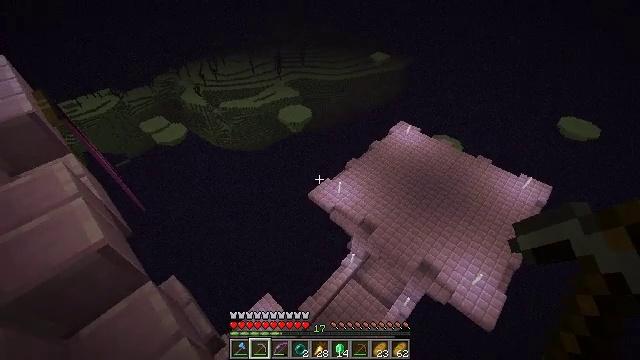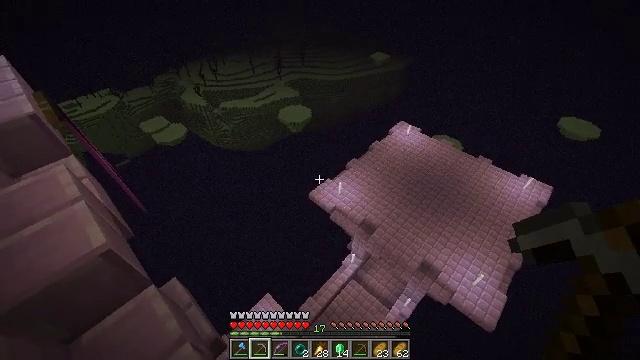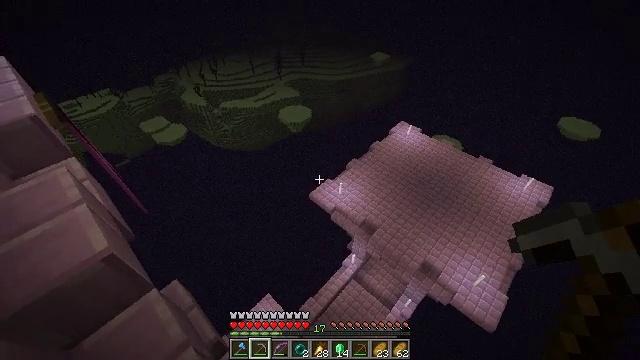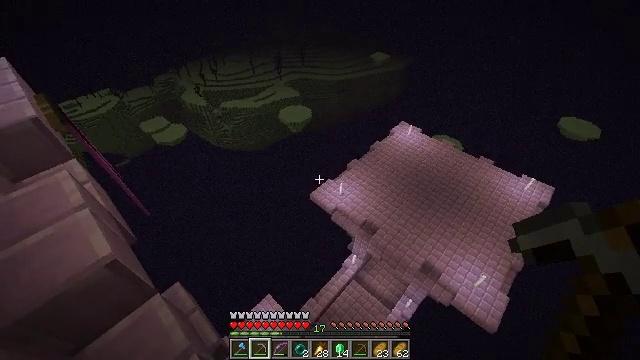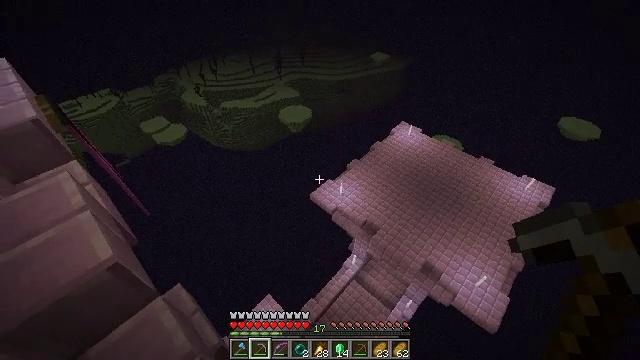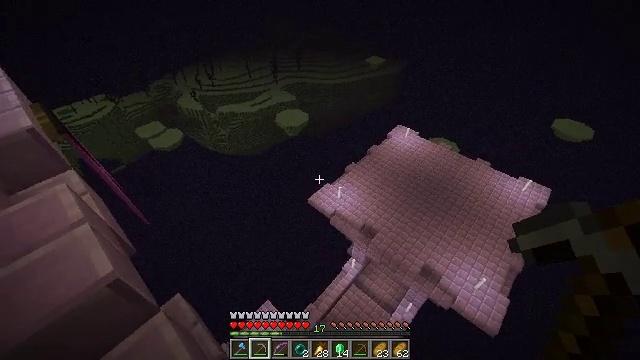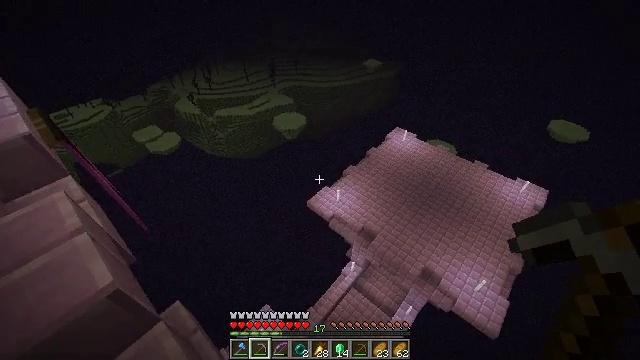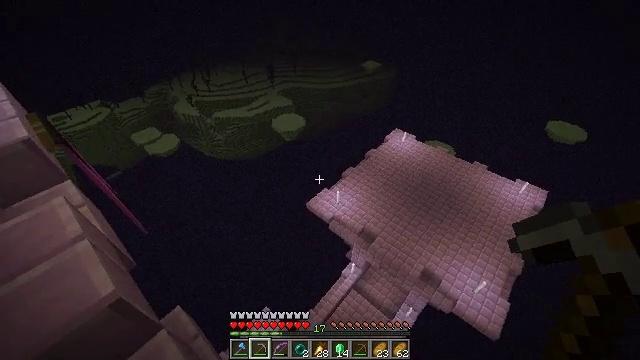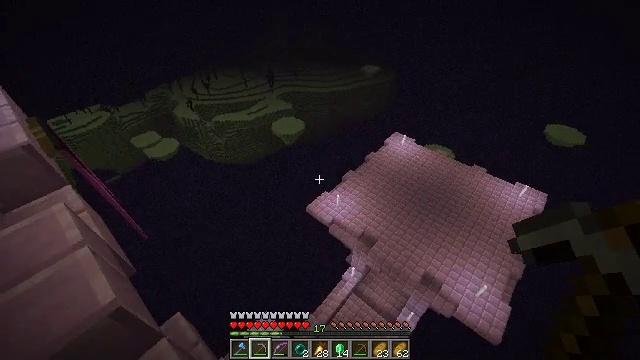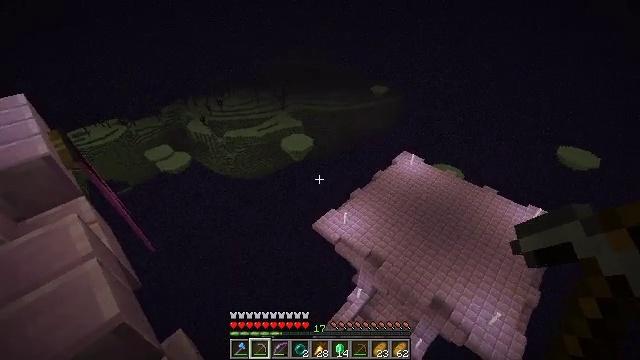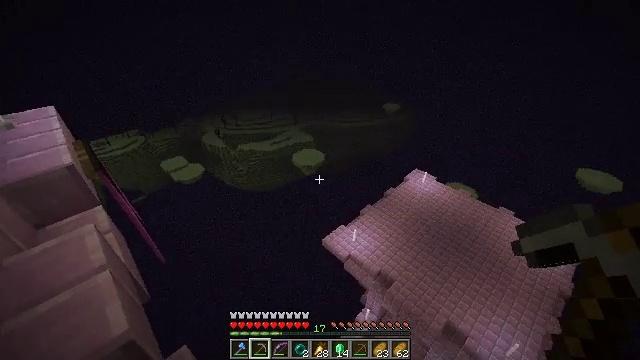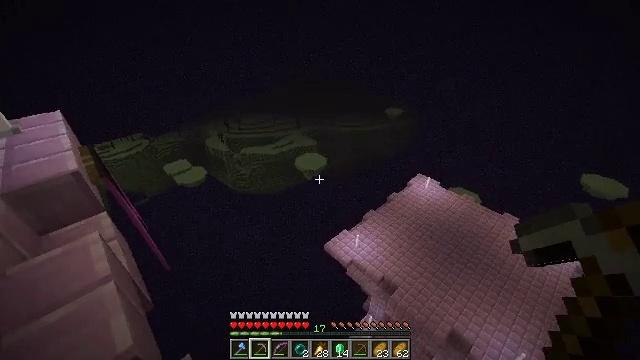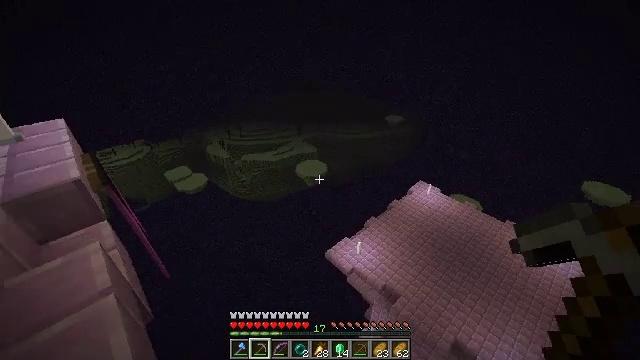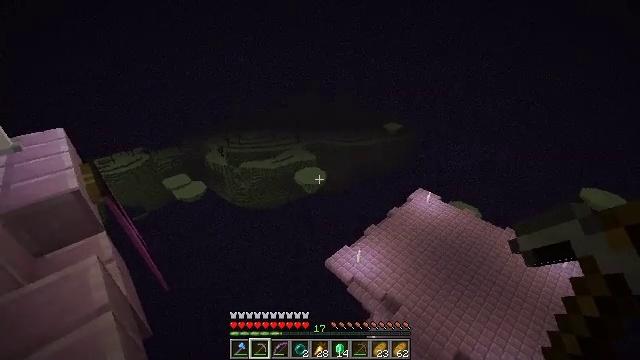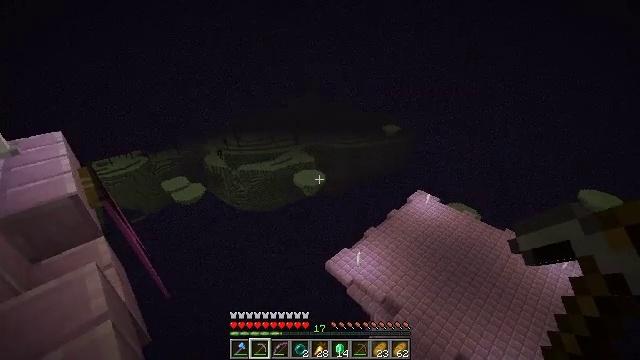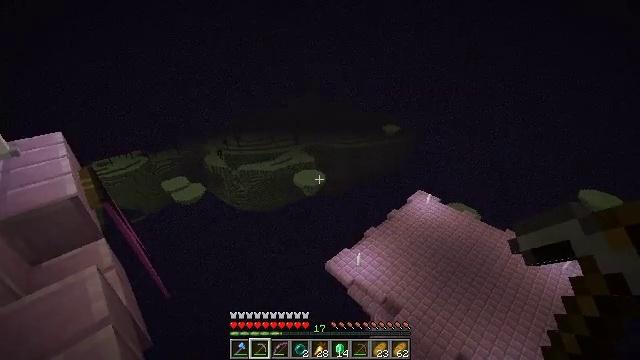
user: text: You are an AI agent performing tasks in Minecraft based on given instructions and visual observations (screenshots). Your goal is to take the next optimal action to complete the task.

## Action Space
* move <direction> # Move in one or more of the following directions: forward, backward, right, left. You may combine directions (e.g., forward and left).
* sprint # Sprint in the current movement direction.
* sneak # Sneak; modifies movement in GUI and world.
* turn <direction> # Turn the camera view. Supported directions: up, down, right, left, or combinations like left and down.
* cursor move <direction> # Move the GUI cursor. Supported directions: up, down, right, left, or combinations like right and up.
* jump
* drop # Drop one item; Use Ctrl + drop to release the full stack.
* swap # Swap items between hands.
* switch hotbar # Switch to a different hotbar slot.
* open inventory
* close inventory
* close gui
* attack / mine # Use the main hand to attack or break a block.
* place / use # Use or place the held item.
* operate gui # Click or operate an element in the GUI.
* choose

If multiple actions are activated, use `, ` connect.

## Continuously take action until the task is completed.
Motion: motion action
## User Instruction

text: Mine the end rod.
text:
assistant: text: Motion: move forward, sneak
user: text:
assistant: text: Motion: move forward, sneak
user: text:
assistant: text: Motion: move forward, sneak
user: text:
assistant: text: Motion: move forward, sneak
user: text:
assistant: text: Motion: move forward, sneak
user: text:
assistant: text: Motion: move forward, sneak
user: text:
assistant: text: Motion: move forward, sneak
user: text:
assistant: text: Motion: move forward, sneak
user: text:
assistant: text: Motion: move forward, sneak, turn left and up
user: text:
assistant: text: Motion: move forward, sneak, turn left and up
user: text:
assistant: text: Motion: move forward, sneak
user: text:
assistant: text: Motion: move forward, sneak, turn up
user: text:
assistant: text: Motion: move forward, sneak, turn up
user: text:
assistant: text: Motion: move forward, sneak
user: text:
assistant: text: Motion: move forward, sneak
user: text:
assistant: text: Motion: move forward, sneak
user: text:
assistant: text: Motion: move forward, sneak
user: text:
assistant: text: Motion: move forward, sneak
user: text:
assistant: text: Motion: move forward, sneak
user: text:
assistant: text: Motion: move forward, sneak
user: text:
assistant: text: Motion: move forward, sneak
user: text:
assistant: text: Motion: move forward, sneak
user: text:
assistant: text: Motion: move forward, sneak
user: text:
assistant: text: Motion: move forward, sneak, turn right
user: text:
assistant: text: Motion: move forward, sneak
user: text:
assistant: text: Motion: move forward, sneak
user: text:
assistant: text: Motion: sneak
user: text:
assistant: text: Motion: sneak, turn left and down
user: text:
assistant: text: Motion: sneak, turn left and down
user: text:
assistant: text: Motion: sneak, turn left and down